Aerial crown-view tile of a tropical tree (Barro Colorado Island, Panama), acquired 20250616:
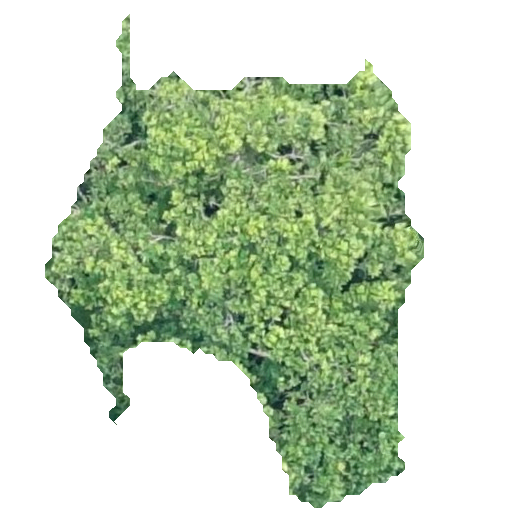
Species: Anacardium excelsum
GBIF accepted scientific name: Anacardium excelsum
Crown area: 155.327 m²